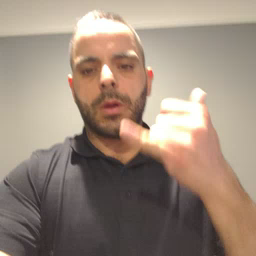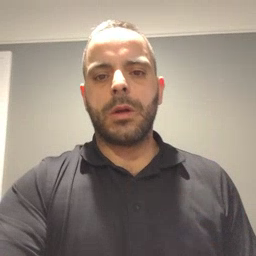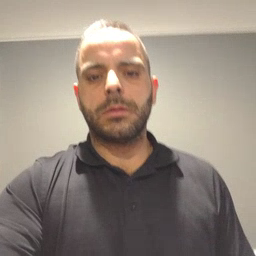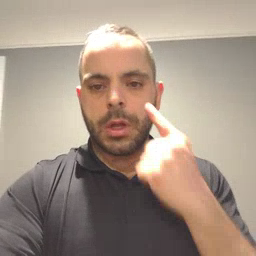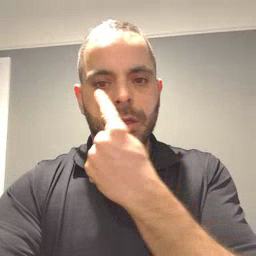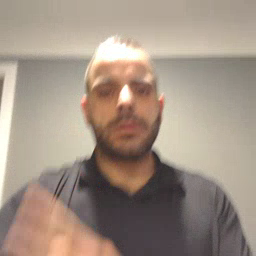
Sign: eye